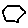
Label: hexagon